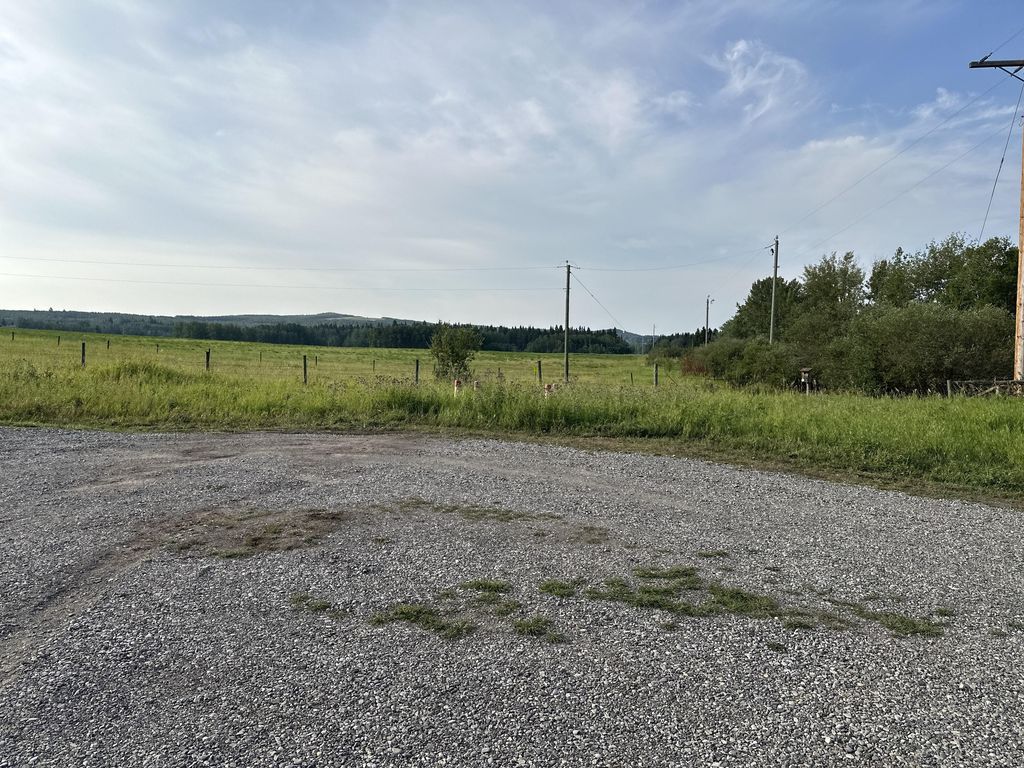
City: calgary